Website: walmart
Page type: billing-address
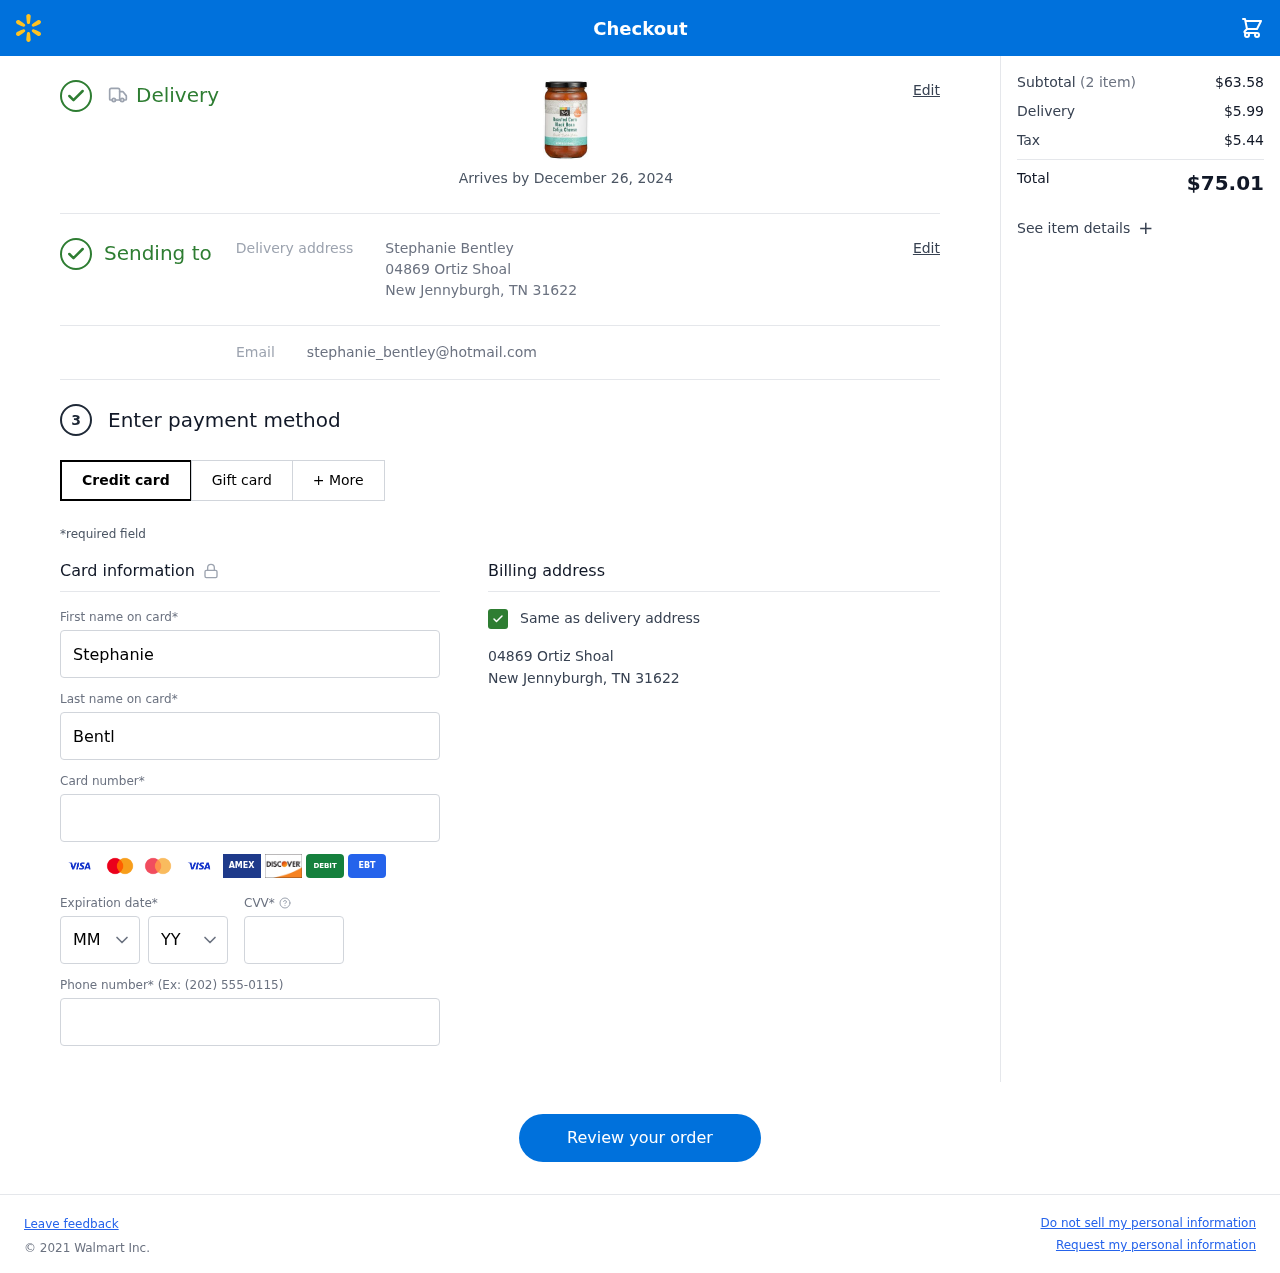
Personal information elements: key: PII_CARD_CVV
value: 283
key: PII_CARD_EXPIRY_MONTH
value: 03
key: PII_CARD_EXPIRY_YEAR
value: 28
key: PII_CARD_NUMBER
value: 6579 0343 1538 5093
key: PII_EMAIL
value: stephanie_bentley@hotmail.com
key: PII_FIRSTNAME
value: Stephanie
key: PII_FULLNAME
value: Stephanie Bentley
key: PII_LASTNAME
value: Bentley
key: PII_PHONE
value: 5459151410
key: PII_STREET
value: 04869 Ortiz Shoal
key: PII_CITY_STATE_ZIP
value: New Jennyburgh, TN 31622
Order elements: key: ORDER_DELIVERY_DATE
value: Arrives by December 26, 2024
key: ORDER_NUM_ITEMS
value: (2 item)
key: ORDER_SUBTOTAL
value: $63.58
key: ORDER_SHIPPING_COST
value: $5.99
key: ORDER_TAX
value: $5.44
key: ORDER_TOTAL
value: $75.01